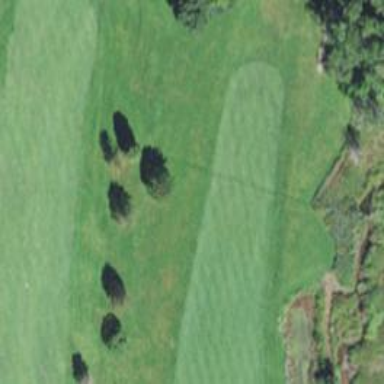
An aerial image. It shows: Golf hole.